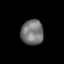
Tissue: skin
Cell type: Epithelial cells
Senescence score: 0.2614
Nuclear area (px): 553
Mean DAPI intensity: 118.13